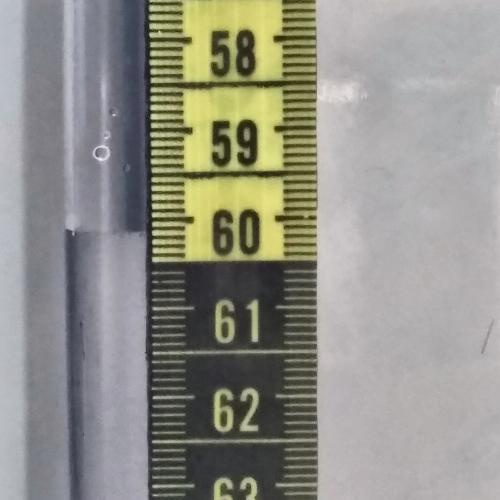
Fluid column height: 60.1 cm